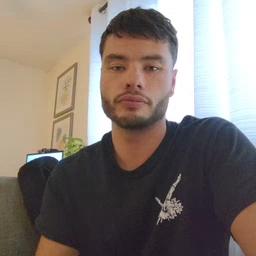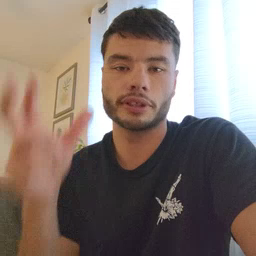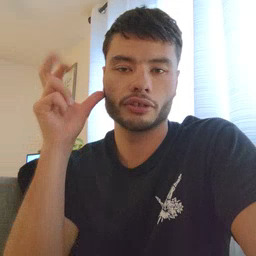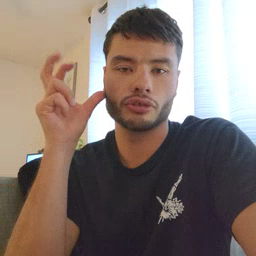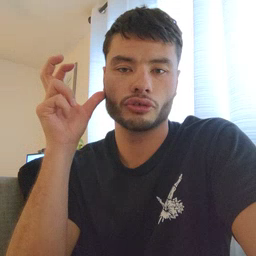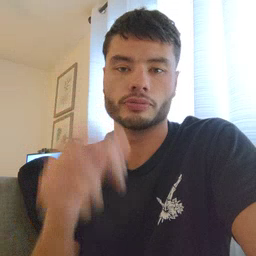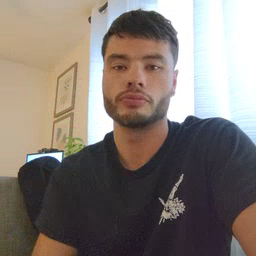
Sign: hear